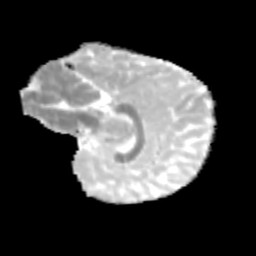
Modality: MD
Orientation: sagittal
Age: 10
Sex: female
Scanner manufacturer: siemens
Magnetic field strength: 3 T
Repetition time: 3.8 s
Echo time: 0.07 s